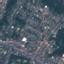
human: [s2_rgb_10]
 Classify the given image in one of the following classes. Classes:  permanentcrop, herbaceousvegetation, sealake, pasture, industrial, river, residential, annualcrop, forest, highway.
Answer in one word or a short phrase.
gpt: Residential